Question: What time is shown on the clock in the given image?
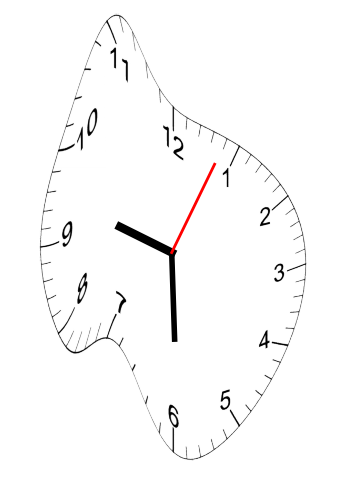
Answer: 09:30:04